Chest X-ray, PA view. Patient: 46 years old, sex M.
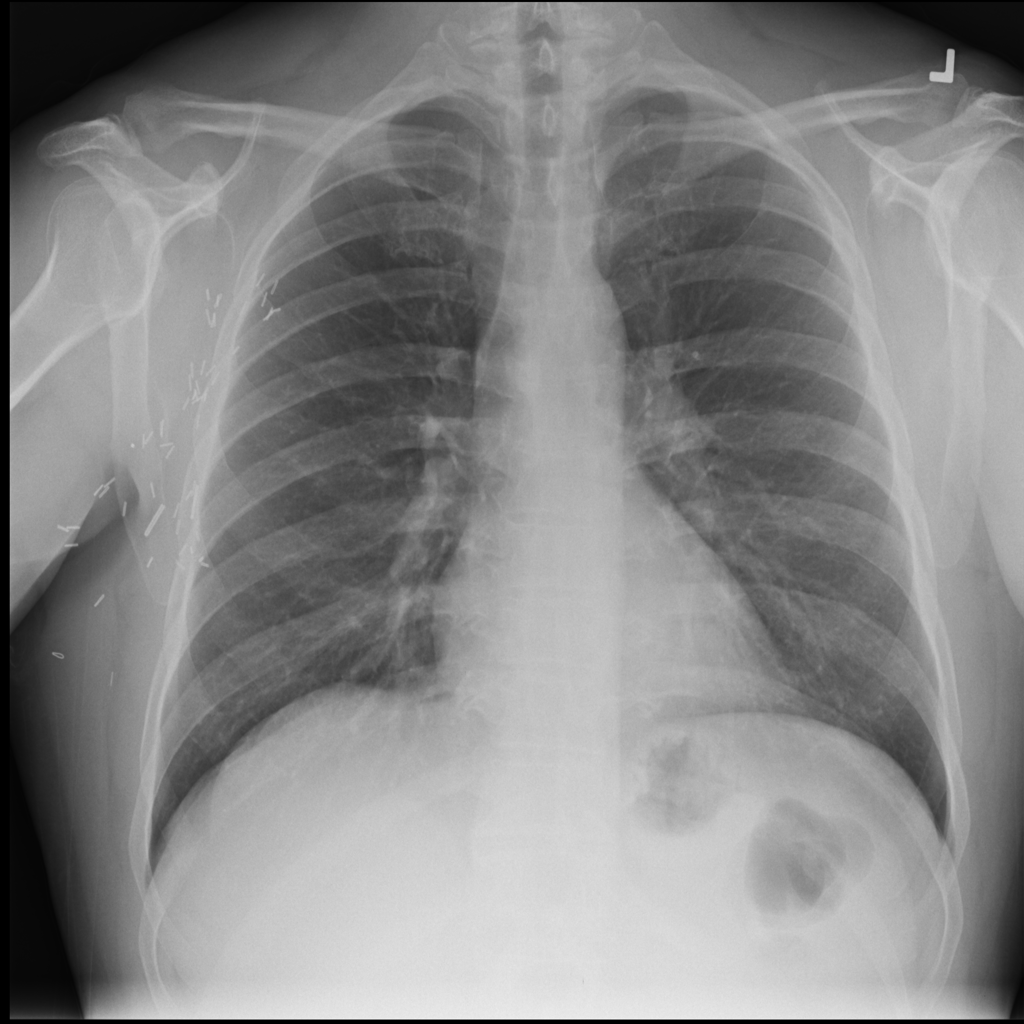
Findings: Infiltration